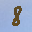
Label: 8